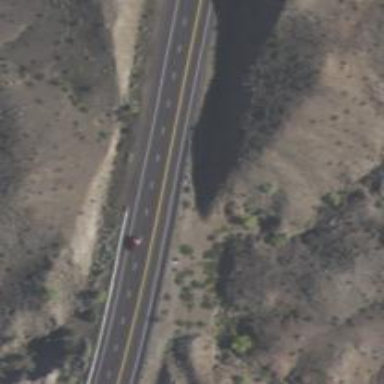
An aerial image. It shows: Trunk highway.